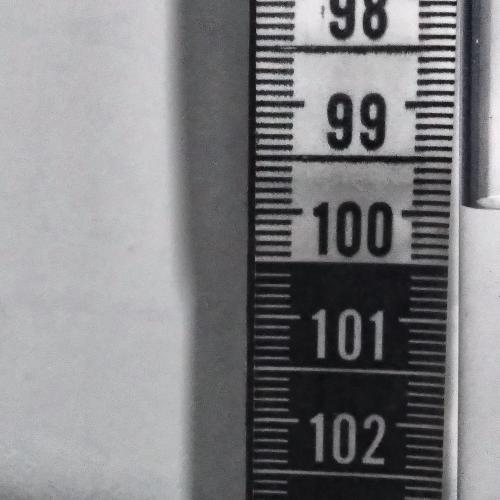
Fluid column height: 99.9 cm